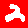
Digit: 2